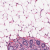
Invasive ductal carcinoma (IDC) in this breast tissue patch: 0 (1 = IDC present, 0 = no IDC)